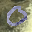
Label: 0